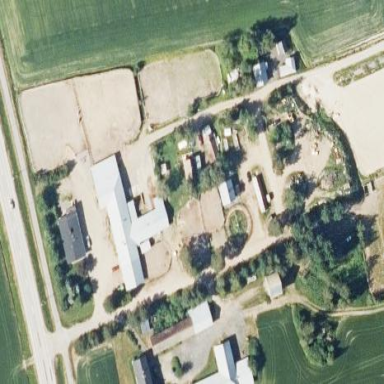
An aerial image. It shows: Farmyard area.